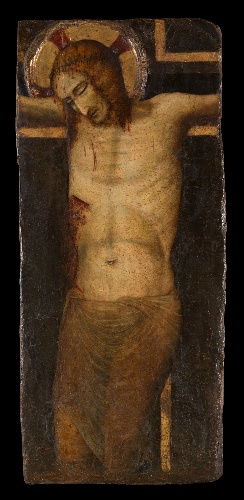
Title: The Crucified Christ
Artist: Pietro da Rimini
Artist bio: Italian, Riminese, active 1324–33
Object type: Painting, fragment of a crucifix
Classification: Paintings
Medium: Tempera and gold on wood
Dimensions: 40 7/8 x 18 in. (103.8 x 45.7 cm)
Department: European Paintings
Credit line: Gift of Mrs. W. Murray Crane, 1939
Accession year: 1939
Repository: Metropolitan Museum of Art, New York, NY
Tags: Crucifixion|Christ